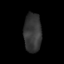
Tissue: skin
Cell type: Epithelial cells
Senescence score: 0.1837
Nuclear area (px): 668
Mean DAPI intensity: 53.725